Lunar surface albedo tile
Center latitude: -34.367
Center longitude: -43.154
Resolution (meters per pixel, mean): 105.41
Tile area (km^2): 10307.14
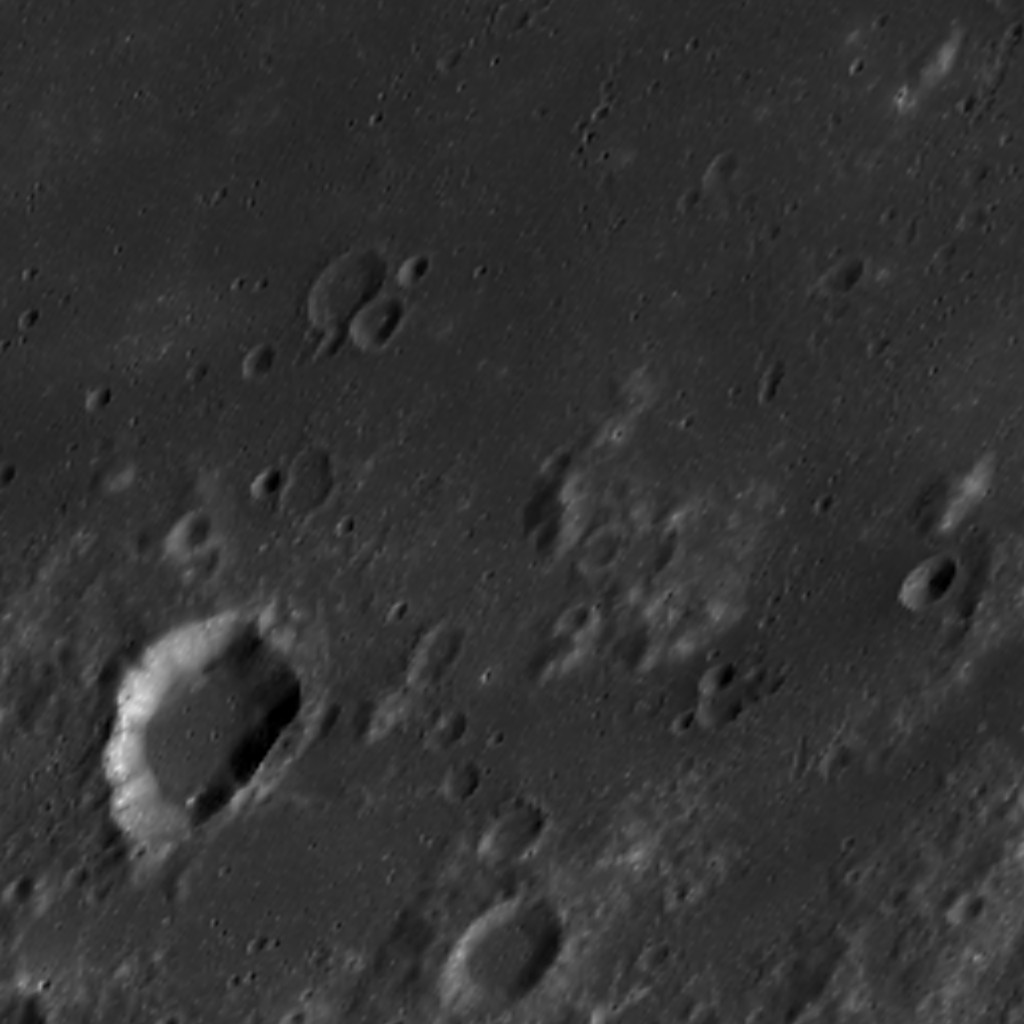